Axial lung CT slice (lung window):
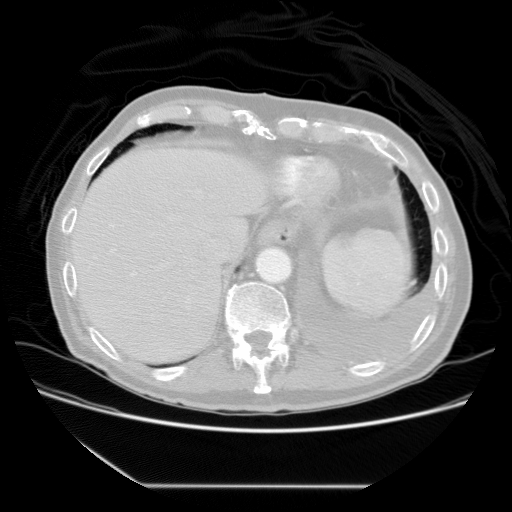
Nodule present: no